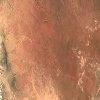
Label: land